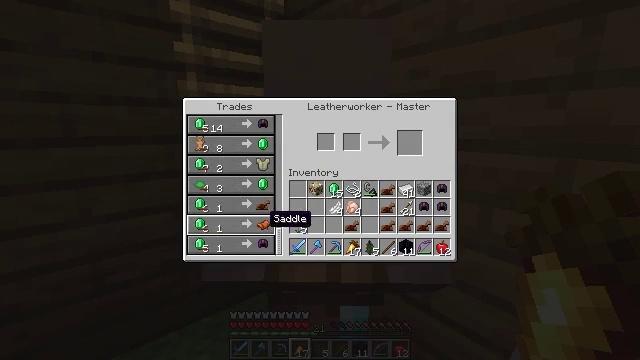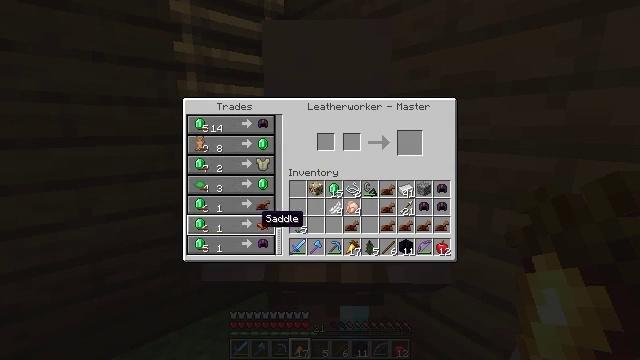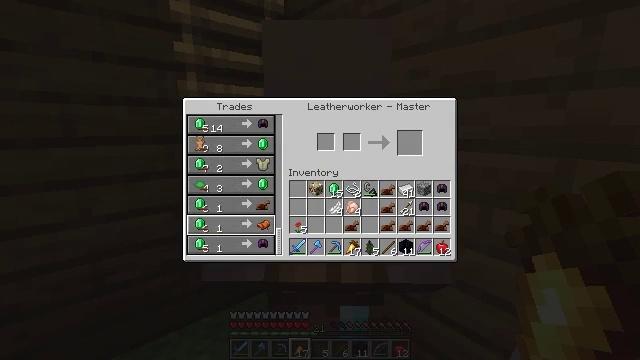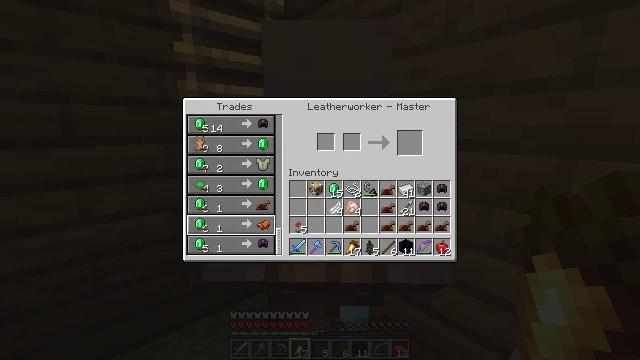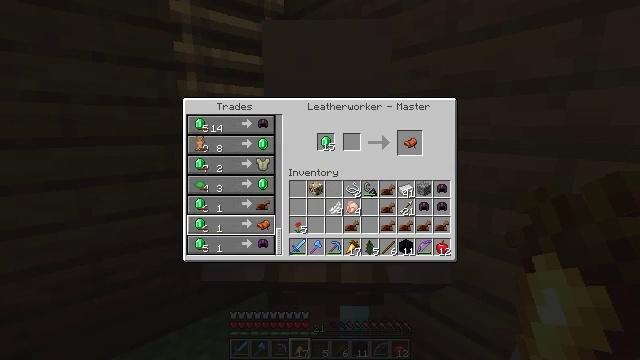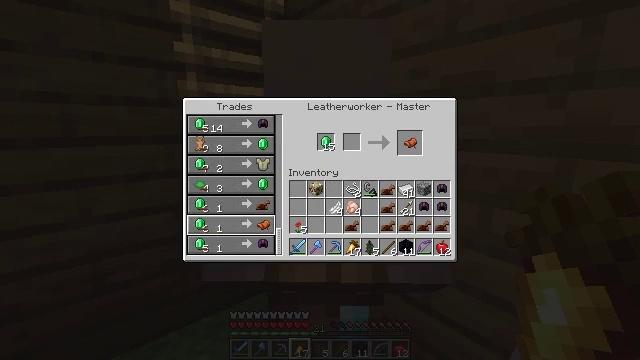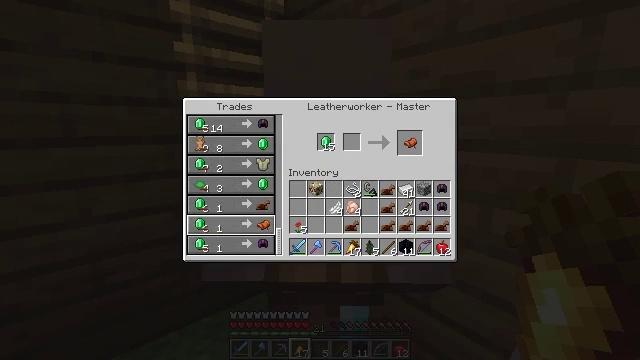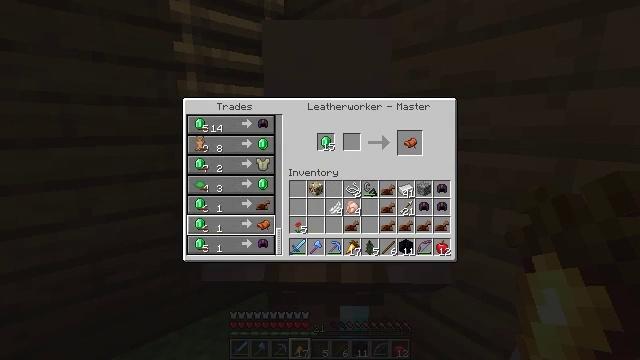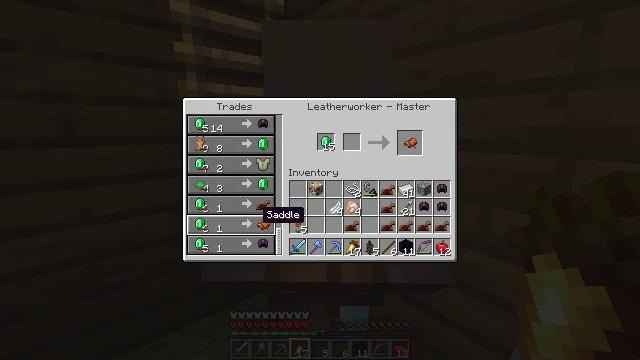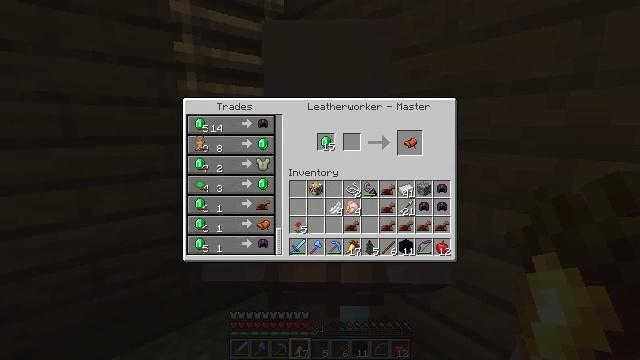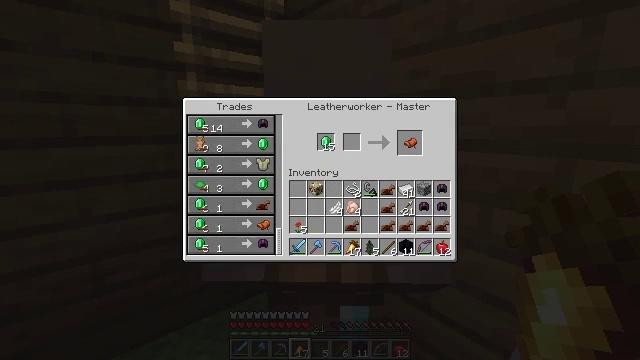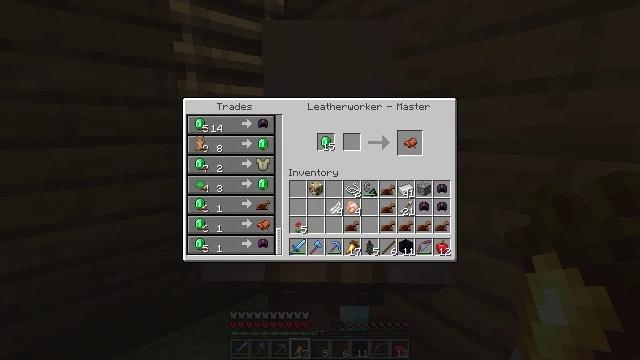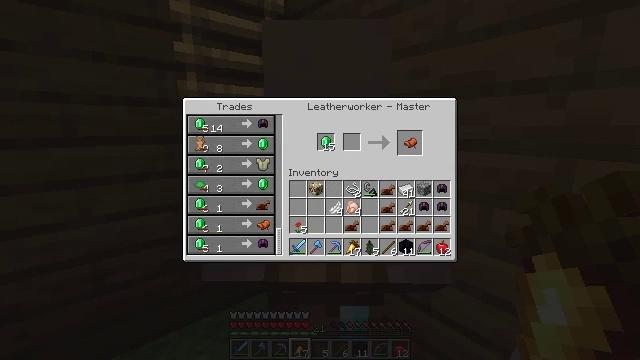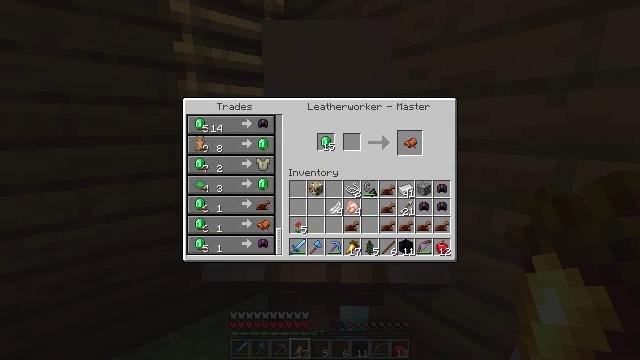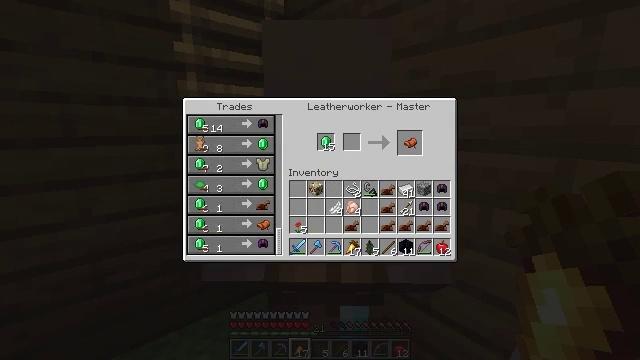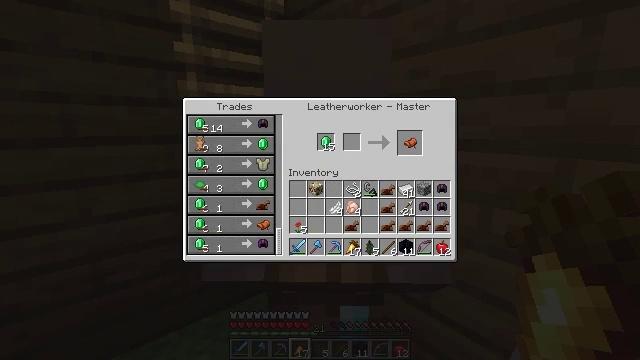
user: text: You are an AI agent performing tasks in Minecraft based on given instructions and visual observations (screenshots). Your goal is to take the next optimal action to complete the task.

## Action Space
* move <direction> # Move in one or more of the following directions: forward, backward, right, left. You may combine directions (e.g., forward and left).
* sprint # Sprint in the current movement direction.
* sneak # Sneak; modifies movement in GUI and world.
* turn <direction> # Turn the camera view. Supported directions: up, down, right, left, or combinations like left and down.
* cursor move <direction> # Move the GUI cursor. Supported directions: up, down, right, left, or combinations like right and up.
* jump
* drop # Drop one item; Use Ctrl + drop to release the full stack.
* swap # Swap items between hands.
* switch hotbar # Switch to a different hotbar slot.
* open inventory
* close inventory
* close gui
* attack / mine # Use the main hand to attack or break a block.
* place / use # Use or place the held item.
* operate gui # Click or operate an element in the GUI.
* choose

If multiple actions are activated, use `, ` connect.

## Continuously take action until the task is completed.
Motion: motion action
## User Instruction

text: Open the crafting grid and create a saddle.
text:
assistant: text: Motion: cursor move left
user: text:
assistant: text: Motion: no_op
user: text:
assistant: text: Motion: no_op
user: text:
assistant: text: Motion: operate gui
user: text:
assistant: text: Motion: operate gui
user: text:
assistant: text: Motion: operate gui
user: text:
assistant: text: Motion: operate gui
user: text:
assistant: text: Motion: no_op
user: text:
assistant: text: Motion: cursor move right and up
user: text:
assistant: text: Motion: cursor move right and up
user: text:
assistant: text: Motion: cursor move right and up
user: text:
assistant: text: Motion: no_op
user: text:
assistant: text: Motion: cursor move right
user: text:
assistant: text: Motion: cursor move right
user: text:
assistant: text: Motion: no_op
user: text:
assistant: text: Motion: no_op
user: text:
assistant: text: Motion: cursor move right
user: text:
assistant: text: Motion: no_op
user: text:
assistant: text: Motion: no_op
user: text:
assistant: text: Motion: no_op
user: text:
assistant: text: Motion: no_op
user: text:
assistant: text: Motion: no_op
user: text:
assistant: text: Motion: no_op
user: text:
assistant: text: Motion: no_op
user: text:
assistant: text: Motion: no_op
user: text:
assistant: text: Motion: operate gui
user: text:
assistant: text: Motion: operate gui
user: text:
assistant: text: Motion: cursor move left and down
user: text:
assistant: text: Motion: cursor move left and down
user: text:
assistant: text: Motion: no_op